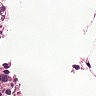
Metastatic tissue present: no